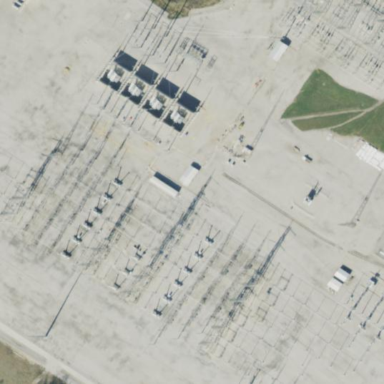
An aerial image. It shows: Outdoor power substation enclosed by fence. The substation operates at the transmission level.